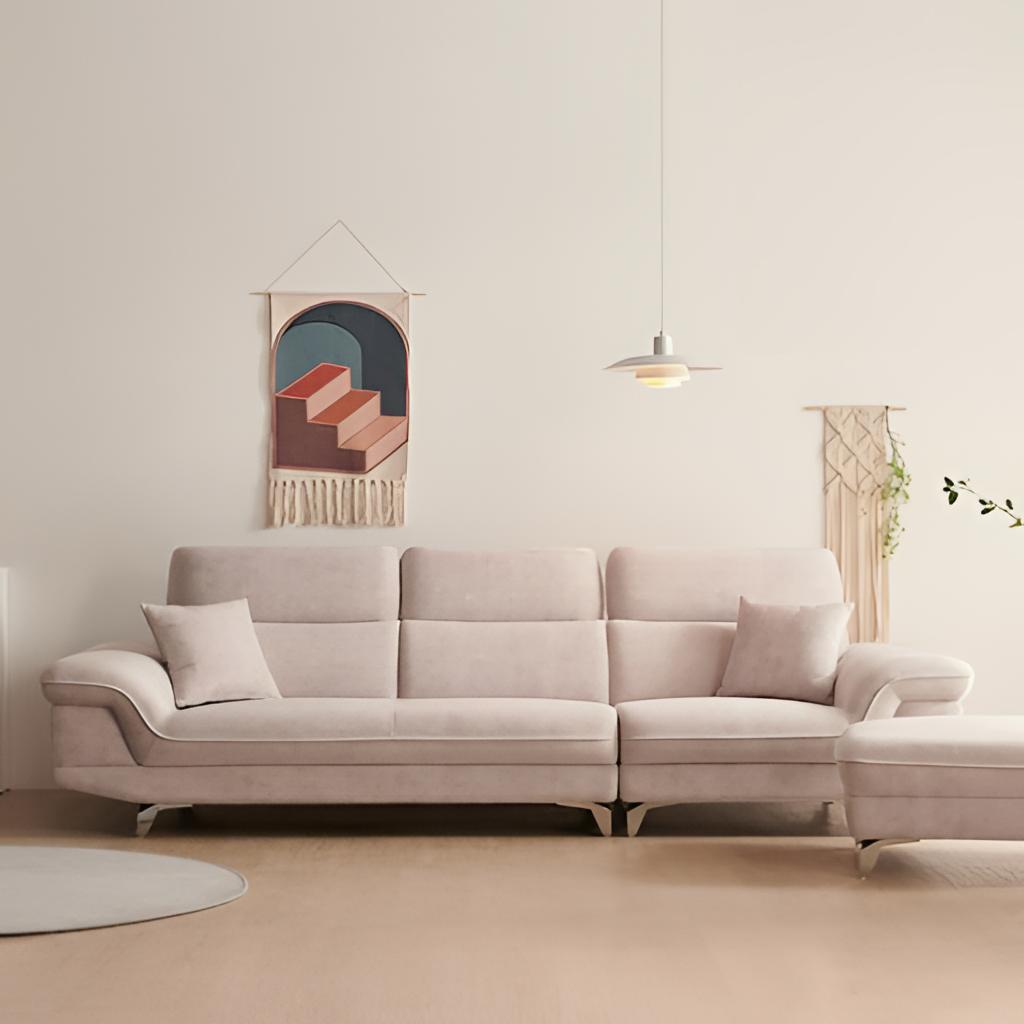
fabric sectional sofa, living room, wood flooring, with plank pattern, cream paint wallpaper, with solid pattern, minimalist